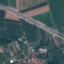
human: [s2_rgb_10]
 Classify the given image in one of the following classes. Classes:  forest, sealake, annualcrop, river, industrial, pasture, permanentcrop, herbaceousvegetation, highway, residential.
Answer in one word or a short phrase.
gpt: Highway